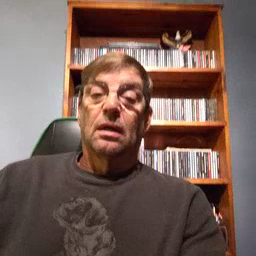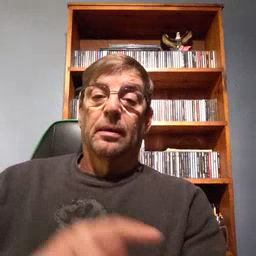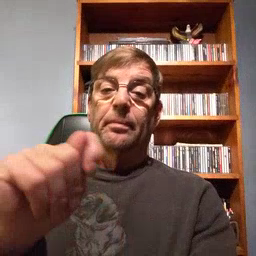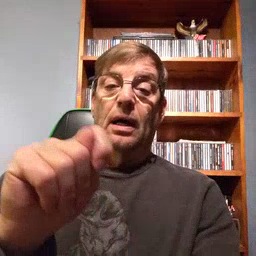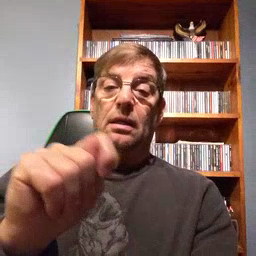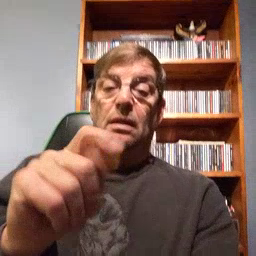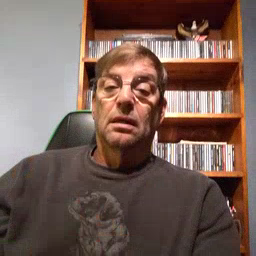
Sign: potty